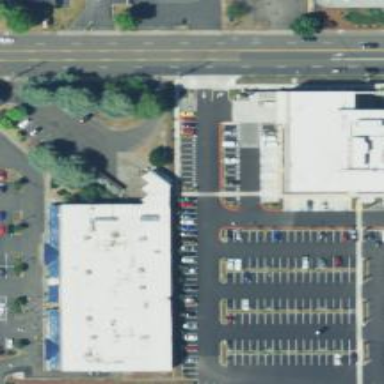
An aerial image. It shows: Parking space is available.